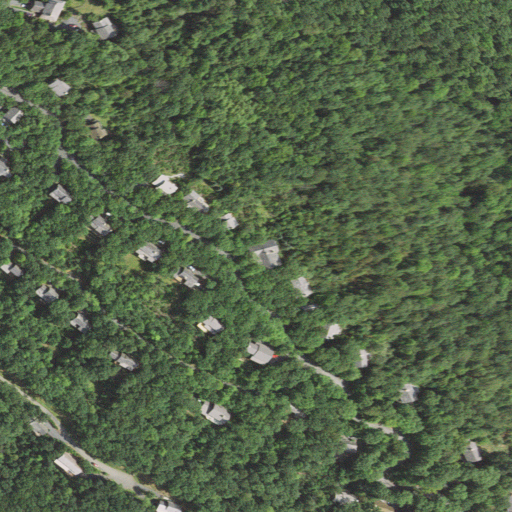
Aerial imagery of ridge(s) in North Carolina named Bee Ridge containing deciduous forest, open development, shrub, mixed forest, and low intensity development